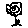
Label: flower